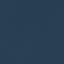
Label: SeaLake